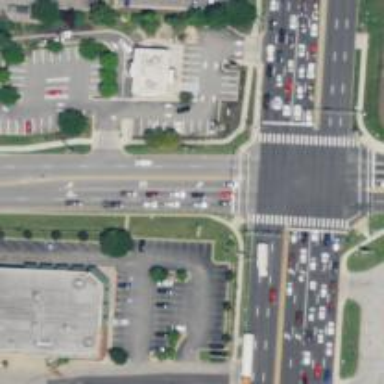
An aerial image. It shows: Solid stop line on the road.